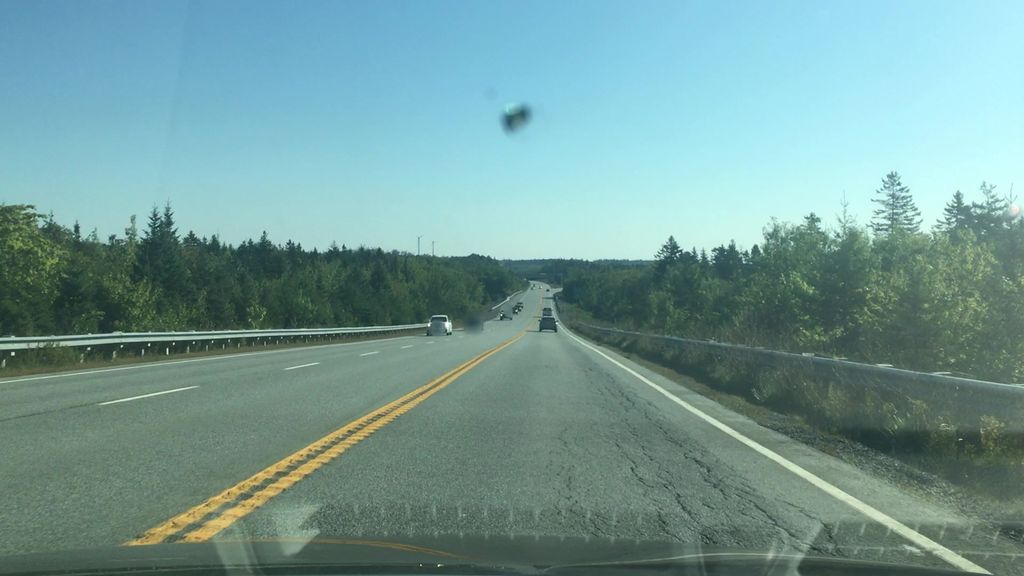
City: halifax